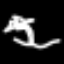
Label: palm tree